Question: I'm developing using jQuery-Mobile, and I want to develop a square button.
For that, what I did was modify it's height with css, and since I cannot modify it's width, I just wrote some random text in it so it became square.
This button is going to be changing it's background color depending on user interaction, so I tried changing at the same time the color text and background color so the text would "disappear".
But this is what happens:

As you can see, the text (mmmmmm) is visible, so:
How can I make the text to be transparent?
This is the code:
'''
<button id="btn1" data-inline="true">mmmmm</button>
'''
And this is the css preventing me from modifying the width:
'''
<script type="text/javascript" src="../jqueryMobile/jquery-1.11.0.js"/></script>
<script type="text/javascript" src="../jqueryMobile/jquery.mobile-1.4.2.min.js"/></script>
<link rel="stylesheet" type="text/css" href="personal.css" />
'''
And the only code in 'personal.css'
'''
.ui-btn {
color: rgba(0, 0, 0, 0);
height: 100px;
width: 100px;
}
'''
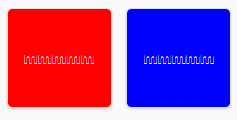
Answer: Just remove text's shadow.
See it working <URL>.
'''
text-shadow: none;
color: rgba(0, 0, 0, 0);
'''